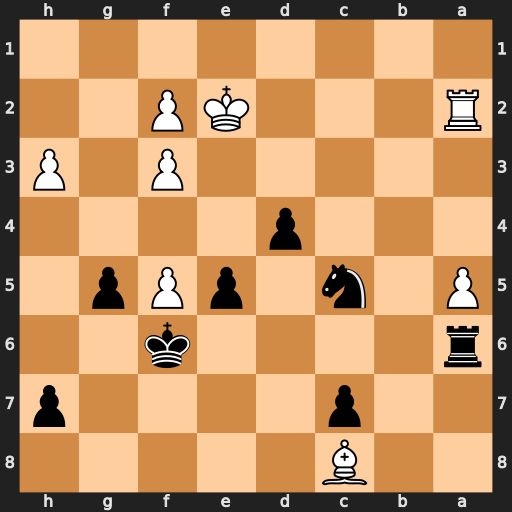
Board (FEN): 2B5/2p4p/r4k2/P1n1pPp1/3p4/5P1P/R3KP2/8
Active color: b
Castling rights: -
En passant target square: -
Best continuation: Ra8 Be6 Nxe6